Question: I'm animating a div. It has the following definition:
'''
<div ng-show="showTranslations" ng-swipe-right="showTranslationsBlock=false">...</div>
'''
I have the following css defined:
'''
div.ng-hide {
transition: 0.5s linear opacity;
opacity: 0;
}
div.ng-hide-add,
div.ng-hide-remove {
/* this needs to be here to make it visible during the animation
since the .ng-hide class is already on the element rendering
it as hidden. */
display:block!important;
}
'''
This is taken from <URL>. The animation works. But:
1. Why do I need these classes .ng-hide-add and .ng-hide-remove?
2. Why I don't see them added to div's classes?
3. Why there are also classes ng-hide-add-active and ng-hide-remove-active?
4. Why there is no transition when the div becomes visible although I've added the following css rule: div.ng-hide-remove { opacity: 1; }
1. As I can see from the table provided by google's tutorial these classes are added to trigger animation frame (this performs a reflow). Is my understanding correct? Why is animation frame is mentioned there?
2. I tried to increase the transition period but it didn't add the classes. I didn't see the classes ng-hide-add-active and ng-hide-remove-active added either.
3. As I understand from the table these are the classes that trigger transition?
I've explored the Angular's source code and found the following for the 'ng-hide' directive:
'''
var ngHideDirective = ['$animate', function($animate) {
return function(scope, element, attr) {
scope.$watch(attr.ngHide, function ngHideWatchAction(value){
$animate<URL>;
});
};
}];
'''
As I understand the 'ng-hide' class is added through animation service. But what happens if I don't use animations and '$animate' service is not available? How Angular is going to handle this situation given the code above and how it is going to add 'ng-hide' class? Or is this '$animate.addClass()' simply adds a callback to 'addClass' event?

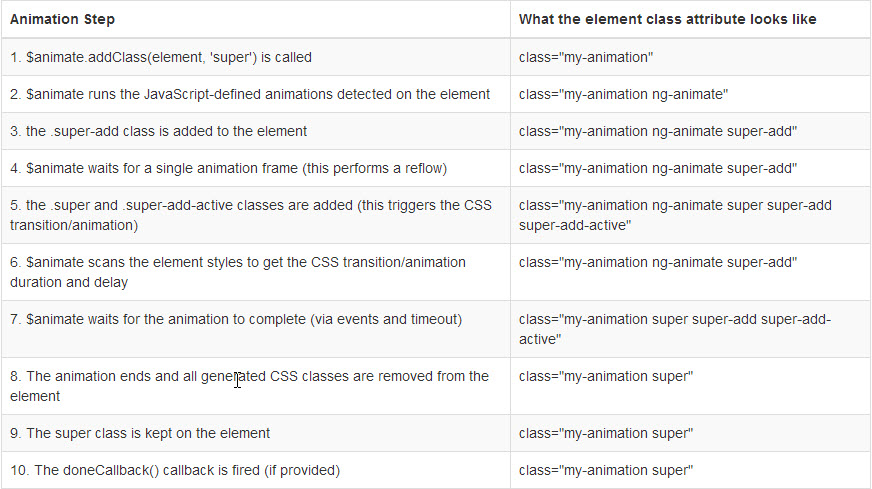
Answer: Put your CSS transition on ng-hide-remove, ng-hide-remove-active:
'''
div.ng-hide-remove {
transition: 0.5s linear opacity;
opacity: 0;
}
div.ng-hide-remove-active {
opacity: 1;
}
'''
Similarly, for ng-hide-add and ng-hide-add-active:
'''
div.ng-hide-add {
transition: 0.5s linear opacity;
opacity: 1;
}
div.ng-hide-add-active {
opacity: 0;
}
'''